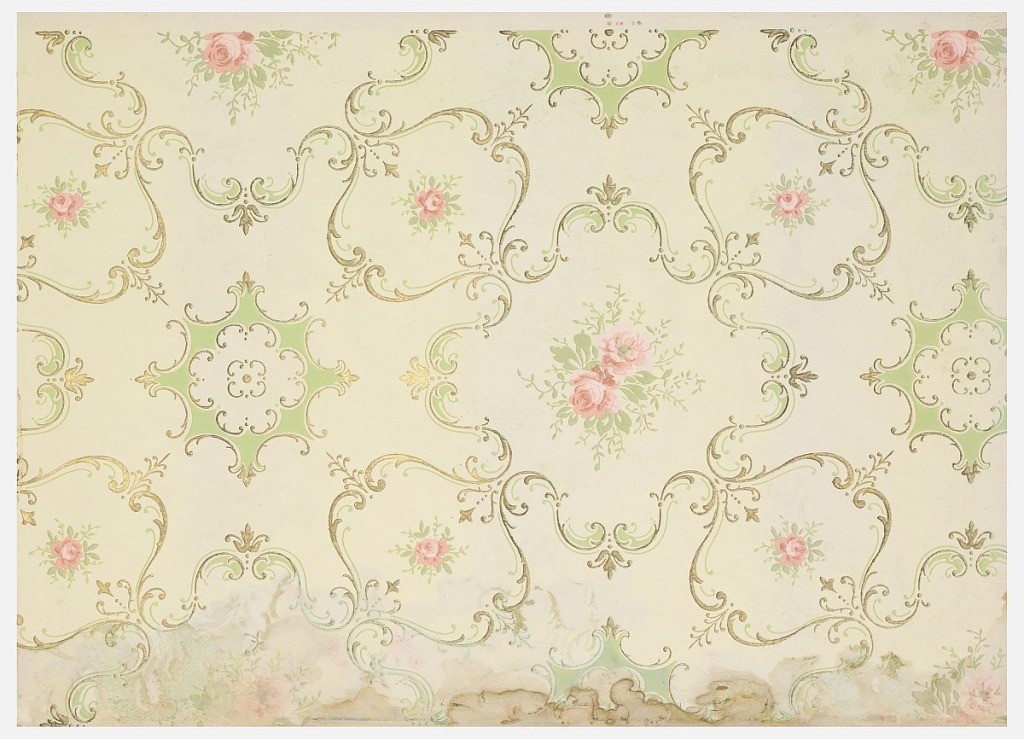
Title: Ceiling paper
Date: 1907–08
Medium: Machine-printed on paper
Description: On light salmon ground, treillage of gold and green scrolls containing pointed medallions in green with gold scrolls and others containing pink blossoms with green leaves.